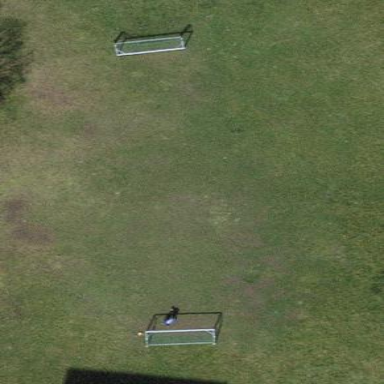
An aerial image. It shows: Soccer pitch with grass surface for leisure land.